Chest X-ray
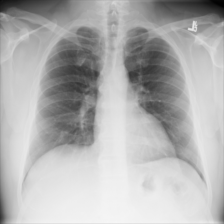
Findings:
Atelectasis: negative
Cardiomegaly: negative
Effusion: negative
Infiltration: negative
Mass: negative
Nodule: negative
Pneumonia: negative
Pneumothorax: negative
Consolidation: negative
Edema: negative
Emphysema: negative
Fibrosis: negative
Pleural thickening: negative
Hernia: negative